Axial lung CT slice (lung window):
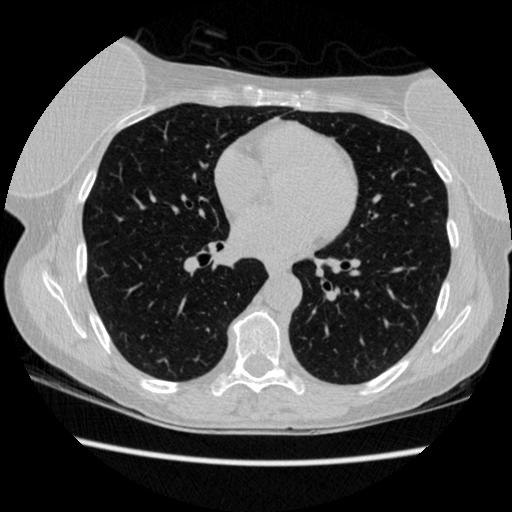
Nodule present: no